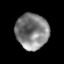
Tissue: prostate
Cell type: T cells
Senescence score: 0.3613
Nuclear area (px): 1137
Mean DAPI intensity: 128.011